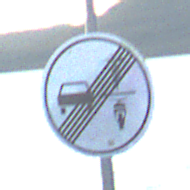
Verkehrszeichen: EndeVerbotUeberholenEinspurigeFahrzeuge
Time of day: SunriseSunset
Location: Outdoor (RoadRail)
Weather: PartlyCloudy
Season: NotSpecified
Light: Natural